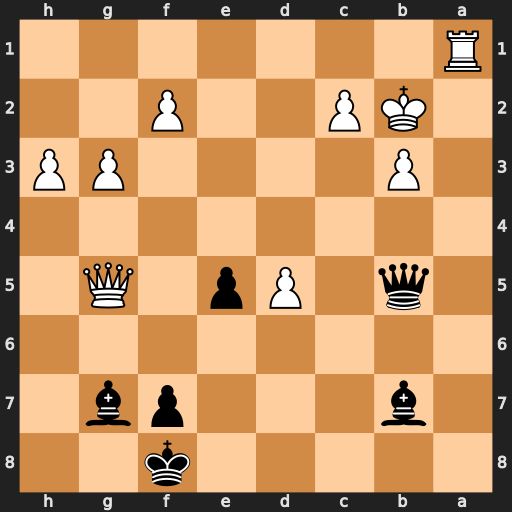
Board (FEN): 5k2/1b3pb1/8/1q1Pp1Q1/8/1P4PP/1KP2P2/R7
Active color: b
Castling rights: -
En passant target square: -
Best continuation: e4+ Kb1 Qf1+